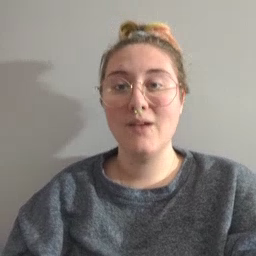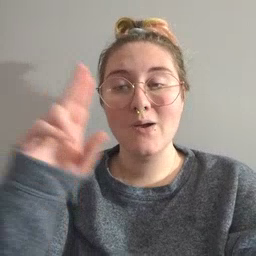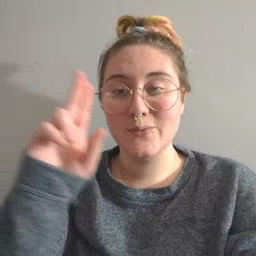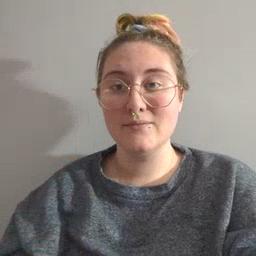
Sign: uncle